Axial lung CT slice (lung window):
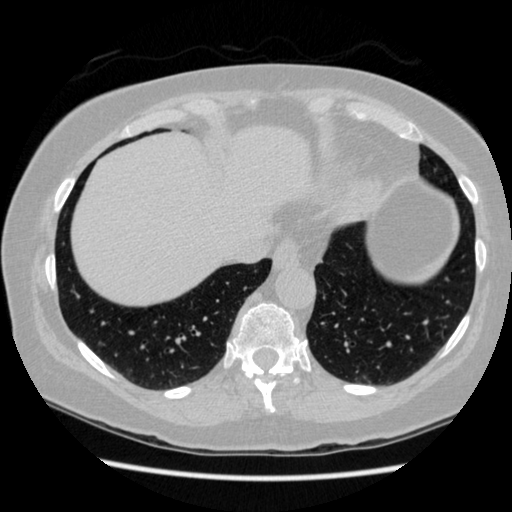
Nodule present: no